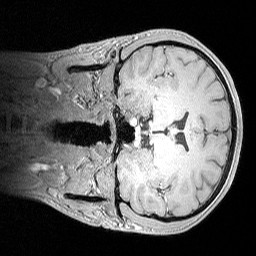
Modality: MP2RAGE
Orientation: coronal
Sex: male
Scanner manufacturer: siemens
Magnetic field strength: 3 T
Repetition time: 5 s
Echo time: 0.00292 s